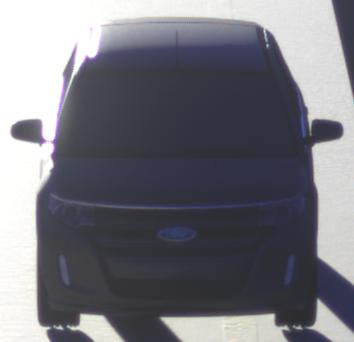
Make: Ford
Model: Edge
Detailed model: Gen. 1 Facelift
Model produced from: 2010
Model produced until: 2015
Doors: 5
Color: gray
Road condition: dry road
Daytime: sunrise or sunset
Contrast: high contrast